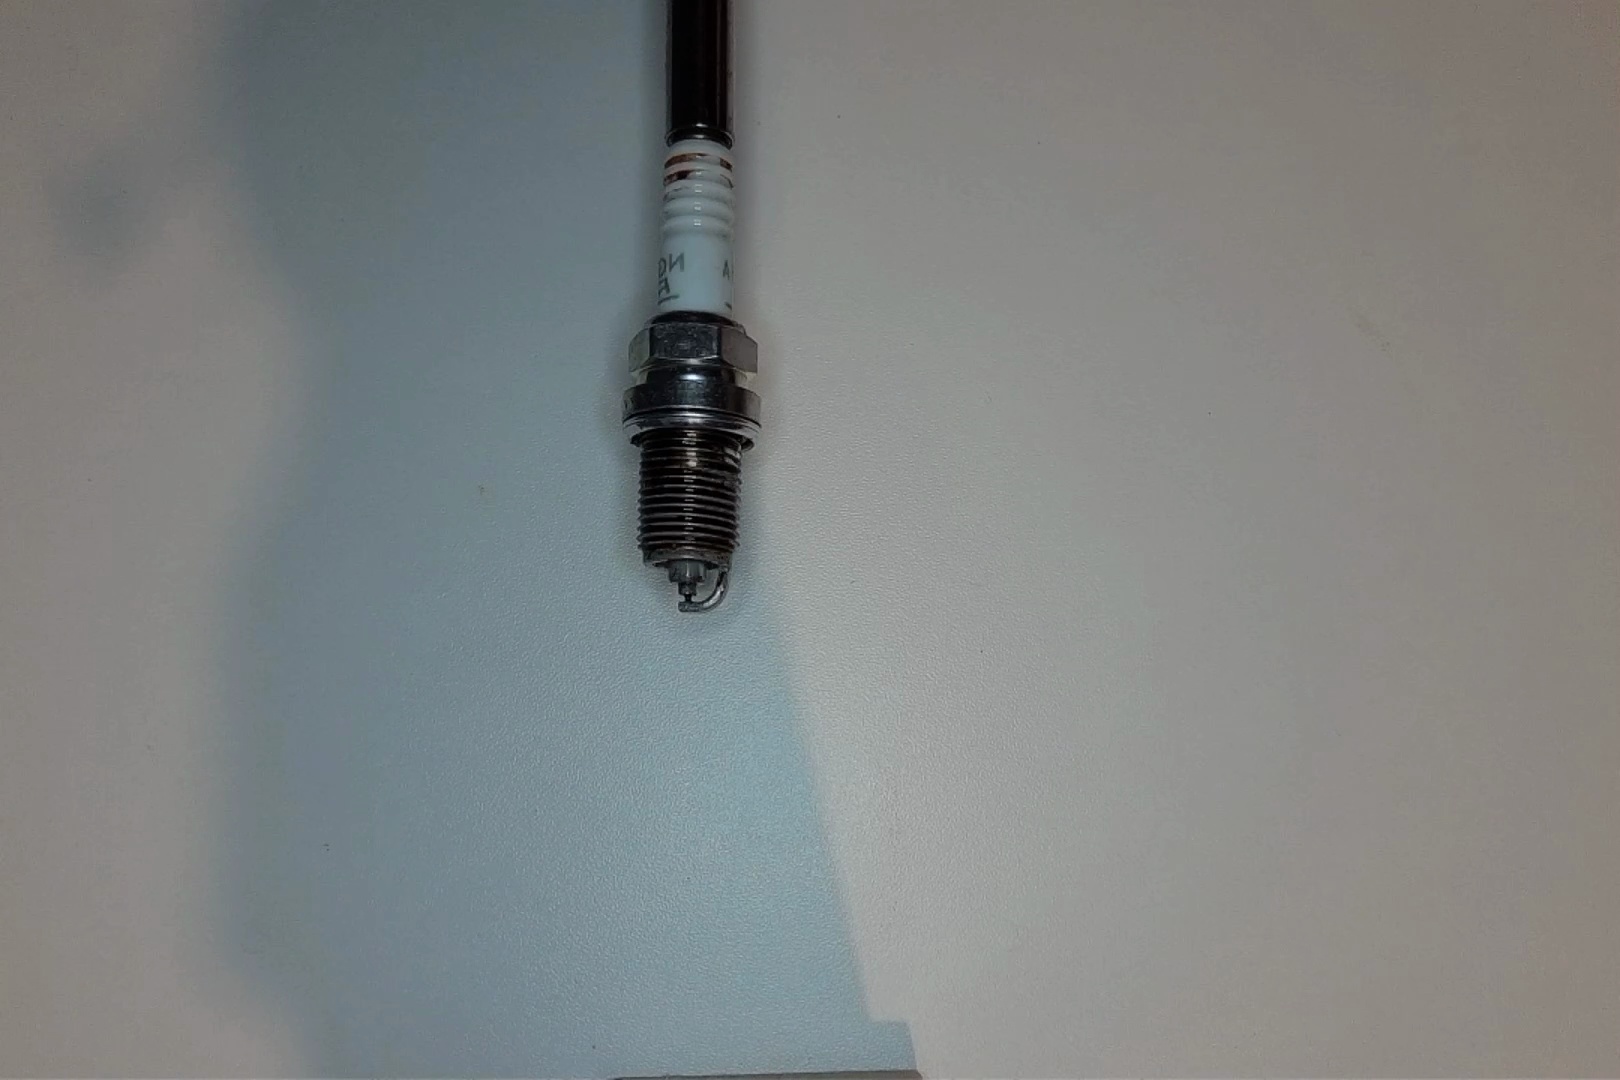
Label: anomaly